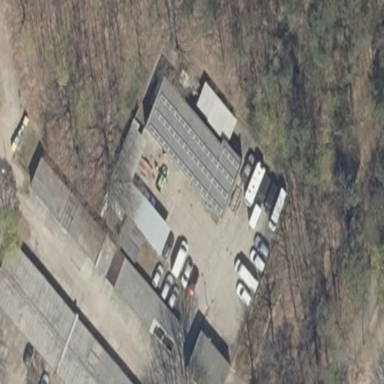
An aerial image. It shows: Industrial building with flat roof.